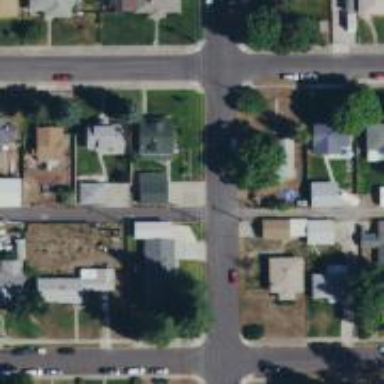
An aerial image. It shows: Alley classified as service road.